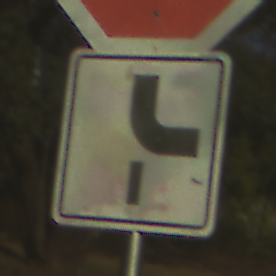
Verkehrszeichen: VerlaufVorfahrtsstrasse10
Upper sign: Stop
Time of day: SunriseSunset
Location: Outdoor (Nature)
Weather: Clear
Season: NotSpecified
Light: Natural